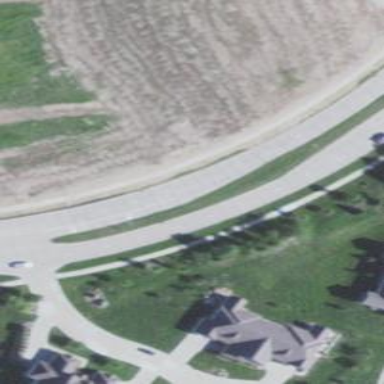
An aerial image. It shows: Secondary road.